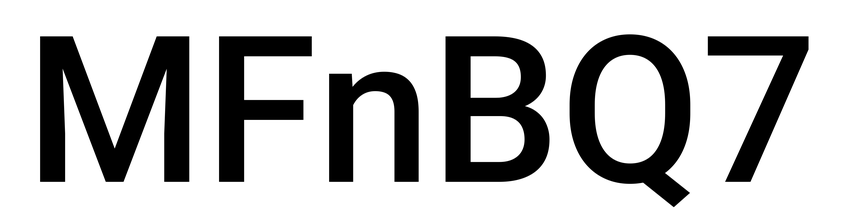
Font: Roboto_Medium